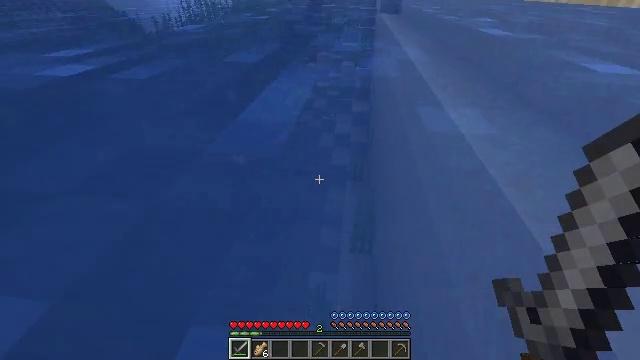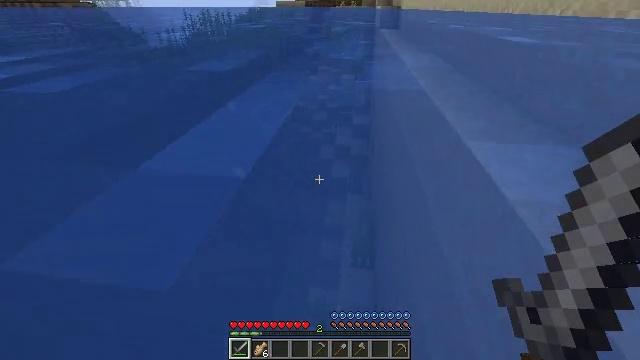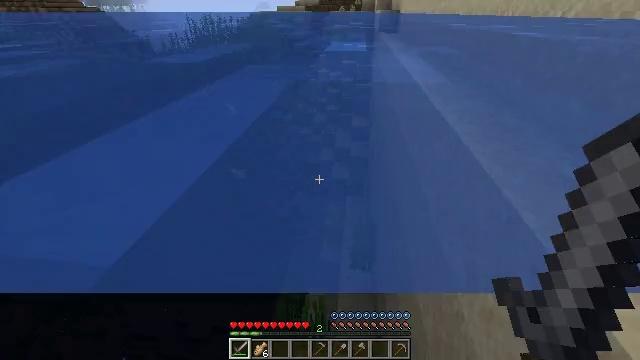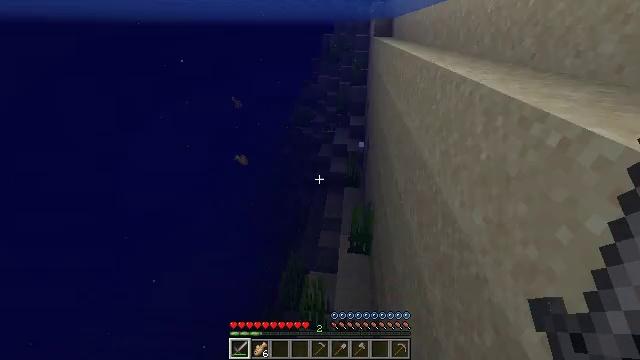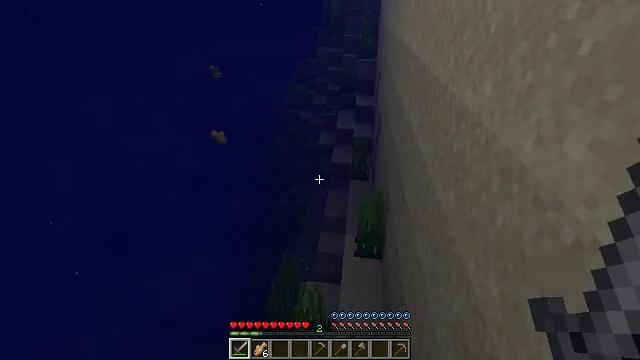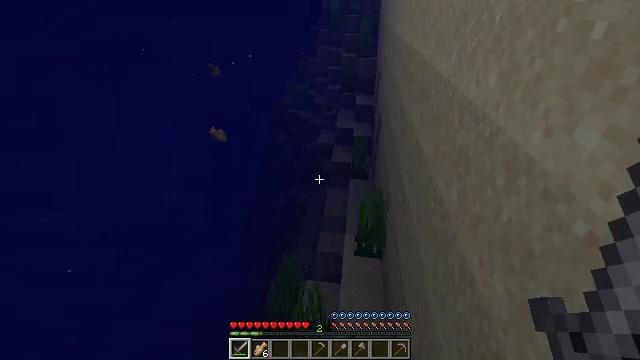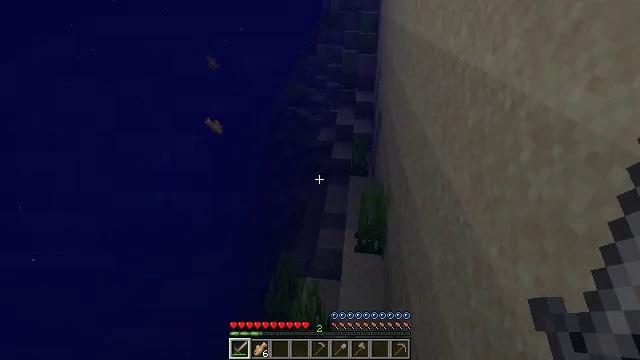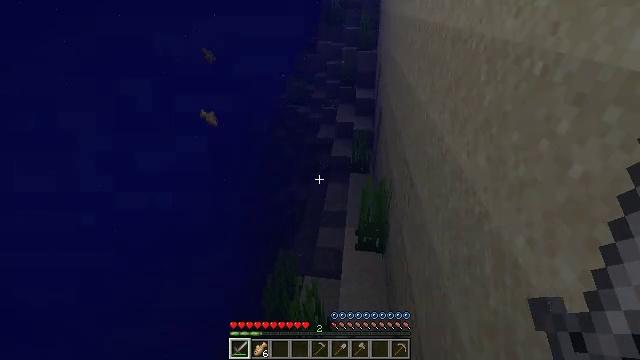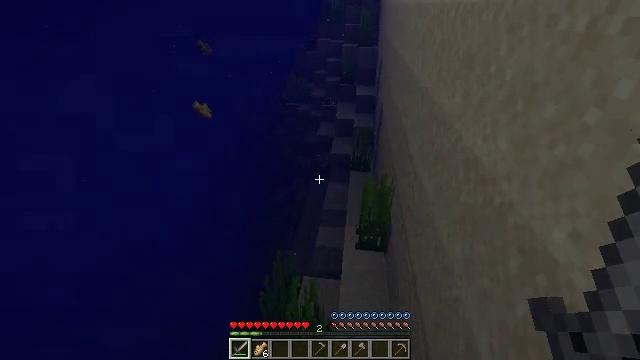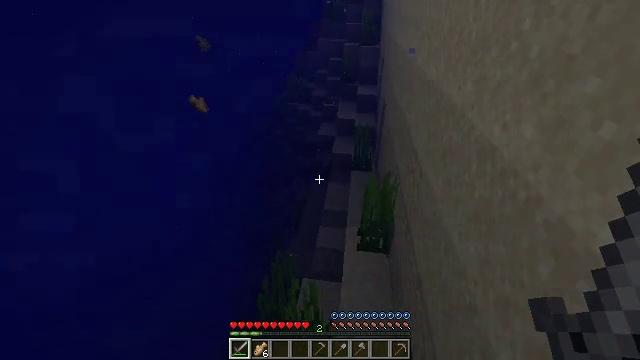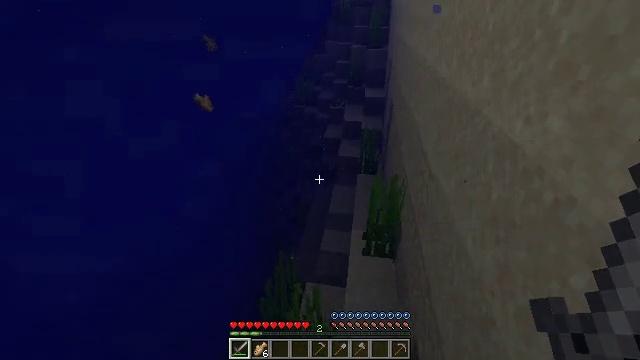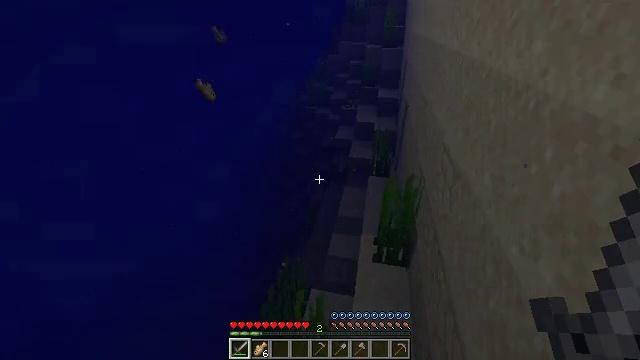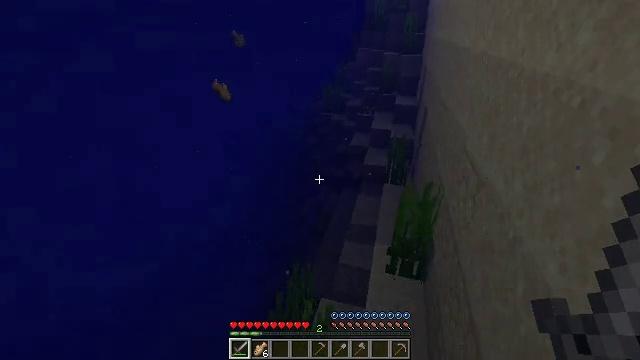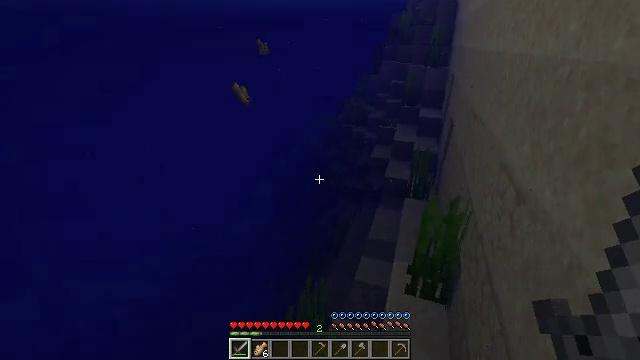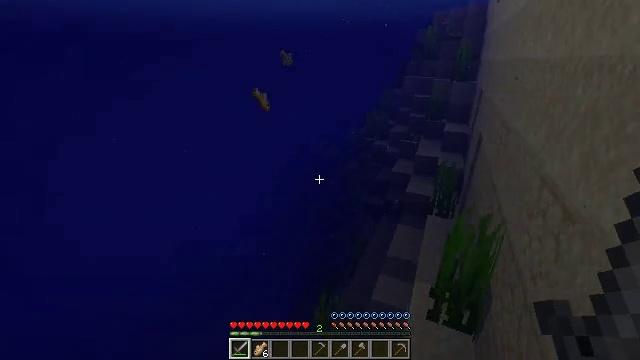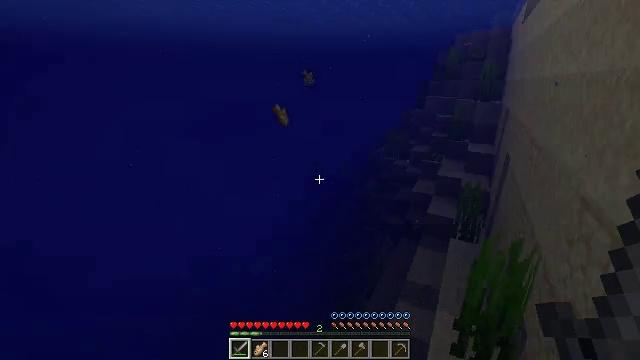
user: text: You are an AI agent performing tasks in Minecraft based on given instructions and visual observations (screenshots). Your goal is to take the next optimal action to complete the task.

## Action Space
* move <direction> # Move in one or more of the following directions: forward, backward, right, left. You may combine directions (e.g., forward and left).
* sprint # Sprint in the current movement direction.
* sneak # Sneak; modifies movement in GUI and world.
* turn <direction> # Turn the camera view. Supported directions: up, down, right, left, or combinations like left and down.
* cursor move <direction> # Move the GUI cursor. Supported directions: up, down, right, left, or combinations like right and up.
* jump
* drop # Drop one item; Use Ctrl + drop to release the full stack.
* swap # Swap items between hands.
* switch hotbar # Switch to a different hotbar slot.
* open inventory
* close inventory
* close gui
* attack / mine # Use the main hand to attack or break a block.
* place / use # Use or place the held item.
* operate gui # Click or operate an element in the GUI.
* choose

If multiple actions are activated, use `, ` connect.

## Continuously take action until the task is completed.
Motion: motion action
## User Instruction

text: Catch and defeat a cod.
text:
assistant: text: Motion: move forward, sprint, turn up
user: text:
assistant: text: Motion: move forward, sprint
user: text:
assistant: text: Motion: move forward, sprint
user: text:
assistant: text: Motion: move forward, sprint
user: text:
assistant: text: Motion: move forward, sprint
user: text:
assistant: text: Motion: move forward, sprint
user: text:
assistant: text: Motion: move forward, sprint
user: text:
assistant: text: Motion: move forward, sprint
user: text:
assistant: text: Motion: move forward
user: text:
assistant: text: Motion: move forward, turn left
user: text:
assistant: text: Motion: move forward, turn left
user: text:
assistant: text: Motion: move forward, turn left and up
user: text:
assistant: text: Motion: move forward, turn left and up
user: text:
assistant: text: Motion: move forward, turn left and up
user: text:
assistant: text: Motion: move forward, turn left and up
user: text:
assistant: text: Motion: move forward, turn left and up
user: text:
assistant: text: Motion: move forward, turn left and up
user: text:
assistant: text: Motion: move forward, turn left and up
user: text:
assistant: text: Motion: move forward, turn left and up
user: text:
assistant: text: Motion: move forward, turn up
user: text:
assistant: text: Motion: move forward
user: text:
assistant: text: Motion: move forward
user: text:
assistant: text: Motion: move forward
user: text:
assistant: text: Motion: move forward, turn left and up
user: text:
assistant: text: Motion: move forward, turn left and up
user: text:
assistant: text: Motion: move forward, turn left and up
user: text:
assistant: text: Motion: move forward
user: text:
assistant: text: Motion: move forward
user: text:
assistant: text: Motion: move forward
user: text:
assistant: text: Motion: move forward